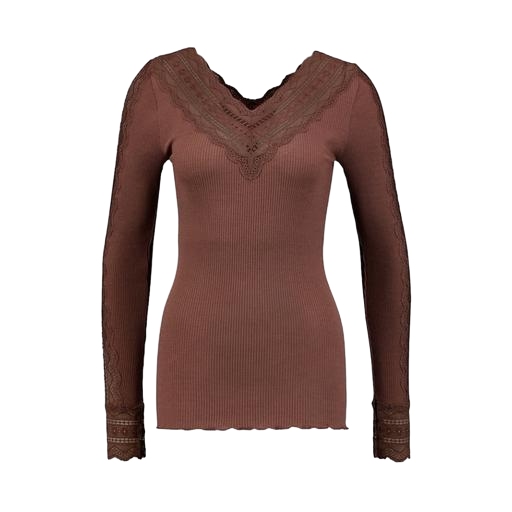
brown femme long-sleeve top, long sleeved brown v-neck, brown women's ribbed long sleeve jersey t-shirt, white background